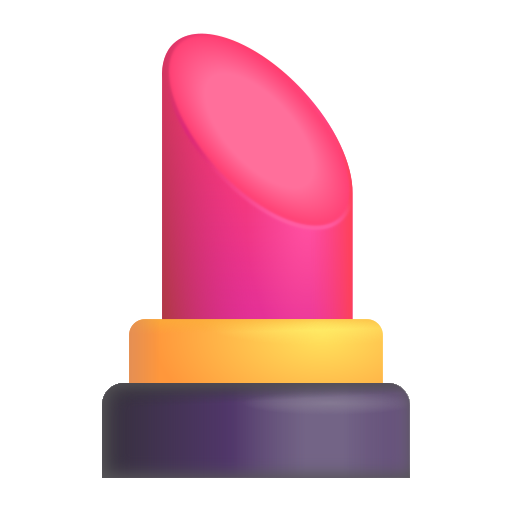
lipstick color